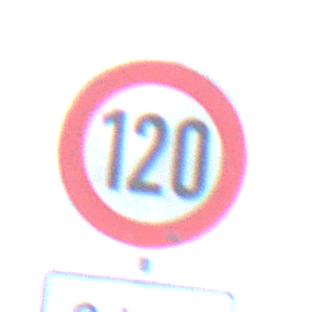
Verkehrszeichen: Geschwindigkeit120
Zusatzzeichen unten: Entfernungsangaben2
Umgebung: Outdoor, Suburban
Tageszeit: SunriseSunset
Wetter: PartlyCloudy
Licht: Natural
Jahreszeit: NotSpecified
Kontrast: LowContrast